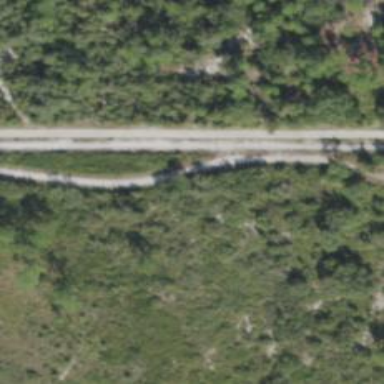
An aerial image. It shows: Track road along man-made cutline.